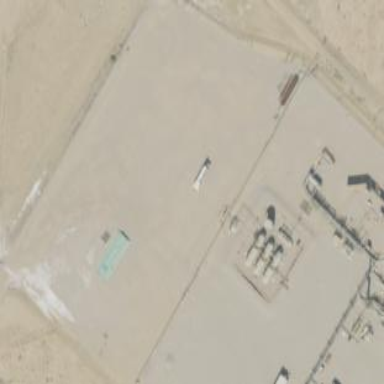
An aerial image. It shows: Industrial area dedicated to gas activities.